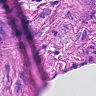
Metastatic tissue present: yes